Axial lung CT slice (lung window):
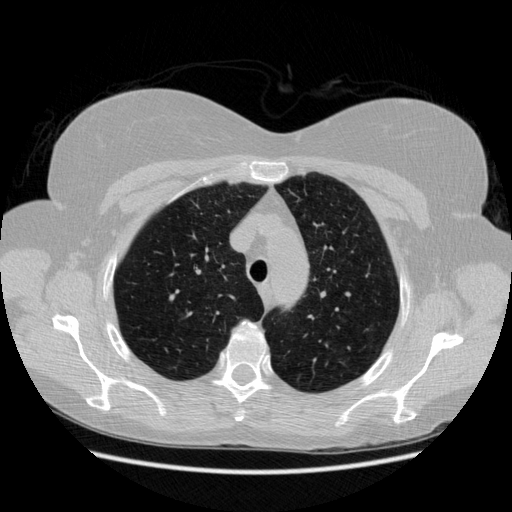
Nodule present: no